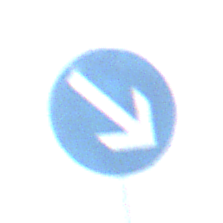
Verkehrszeichen: VorgeschriebeneVorbeifahrtRechts
Umgebung: Roofed, Beach
Tageszeit: Midday
Wetter: Overcast
Licht: Natural
Jahreszeit: NotSpecified
Kontrast: LowContrast